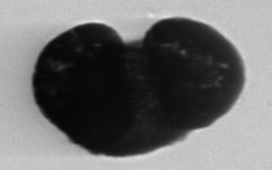
Label: pollen